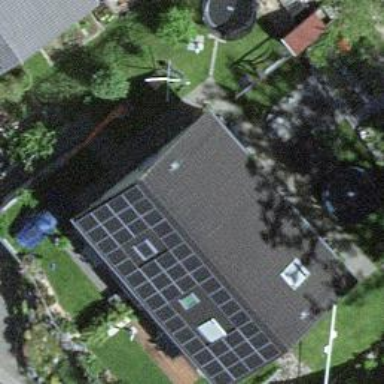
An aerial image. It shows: Solar photovoltaic panel generator on roof of building.